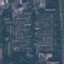
Land use / land cover: Residential